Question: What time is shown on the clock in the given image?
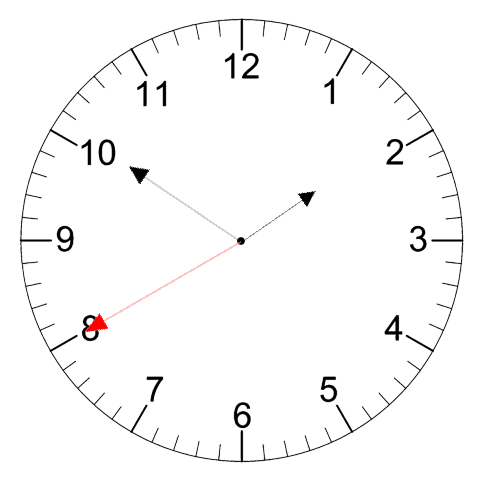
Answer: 01:50:40